Question: In a solution I have three projects,you can see on picture.Want to access project-1 and project-2 from main project,use bellow syntax to show the desired project,but problem is when I try to find config file value show me error "Object reference not set to an instance of an object."
Note:individually each project work perfectly ,each project can fetch config file info with out showing any error.but they not work when goes from main project.
Need help get config file value on each project
'''
using UI2;
using UI1;
if (radioButton1.Checked)
{
UI1.Form1 fm = new UI1.Form1();
fm.Show();
}
if (radioButton2.Checked)
{
UI2.Form1 fm = new UI2.Form1();
fm.Show();
}
'''
If have any query please ask,thanks in advanced.

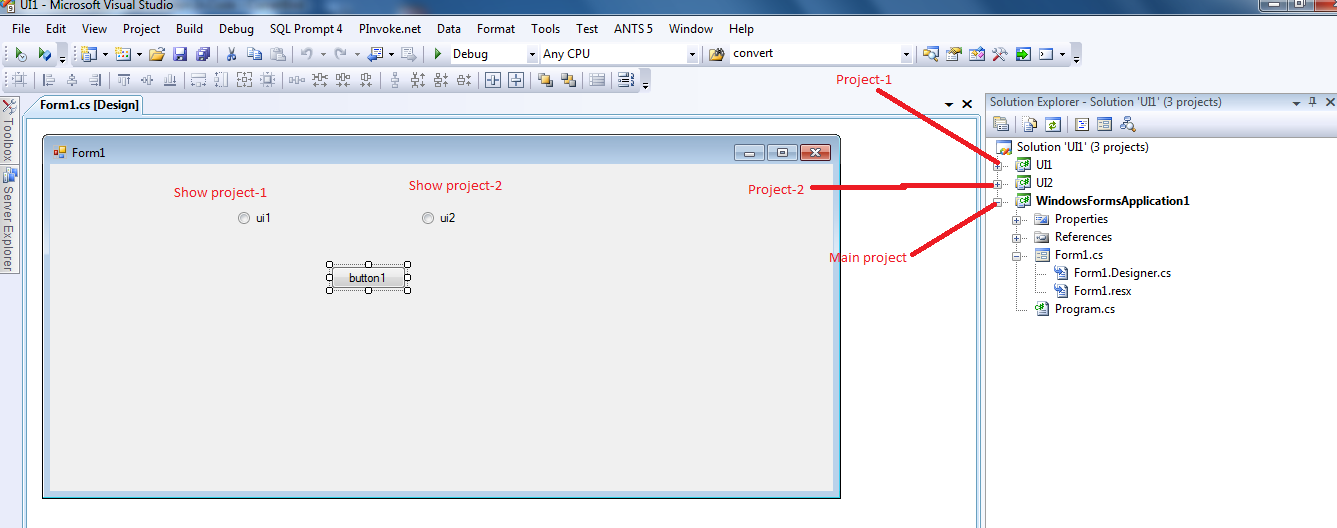
Answer: you can also called your child classes by using "MSBuild" task.
for reference you can go to this page <URL>